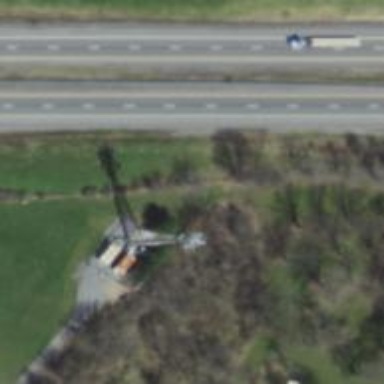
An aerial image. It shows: Communication mast tower.